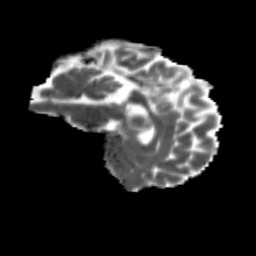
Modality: MD
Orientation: sagittal
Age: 51
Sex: male
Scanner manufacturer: siemens
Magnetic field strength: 3 T
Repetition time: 4.71 s
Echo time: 0.0906 s